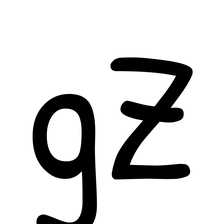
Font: PatrickHand-Regular